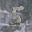
Label: 5